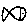
Label: fish